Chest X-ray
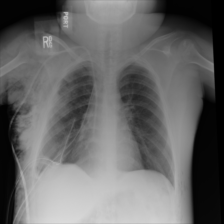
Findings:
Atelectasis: negative
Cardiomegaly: negative
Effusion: negative
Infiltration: negative
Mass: negative
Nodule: negative
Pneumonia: negative
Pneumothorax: negative
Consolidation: negative
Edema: negative
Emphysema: negative
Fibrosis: negative
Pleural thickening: negative
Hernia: negative